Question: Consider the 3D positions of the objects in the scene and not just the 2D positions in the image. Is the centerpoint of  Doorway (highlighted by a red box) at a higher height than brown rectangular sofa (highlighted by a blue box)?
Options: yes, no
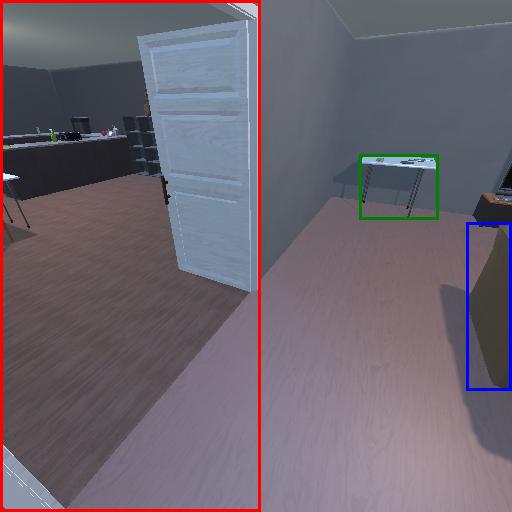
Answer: yes